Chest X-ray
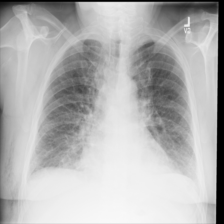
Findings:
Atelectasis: negative
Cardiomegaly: negative
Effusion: negative
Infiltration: negative
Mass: negative
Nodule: negative
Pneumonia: negative
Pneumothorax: negative
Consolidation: negative
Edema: negative
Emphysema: negative
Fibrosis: negative
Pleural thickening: negative
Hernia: negative